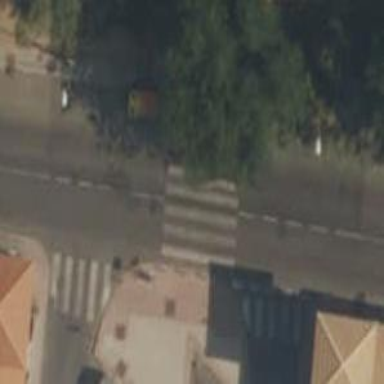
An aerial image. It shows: Marked crossing on the road.